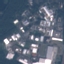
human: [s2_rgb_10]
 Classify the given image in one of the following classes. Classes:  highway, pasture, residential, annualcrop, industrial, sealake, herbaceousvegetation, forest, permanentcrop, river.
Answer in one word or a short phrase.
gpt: Industrial